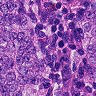
Metastatic tissue present: yes